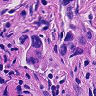
Metastatic tissue present: yes